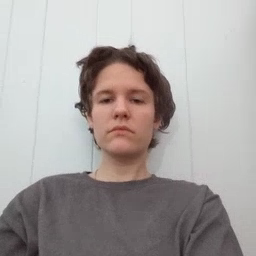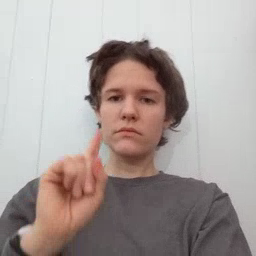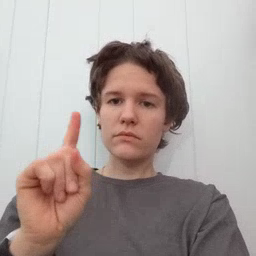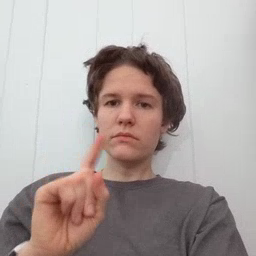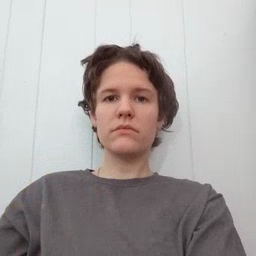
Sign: where